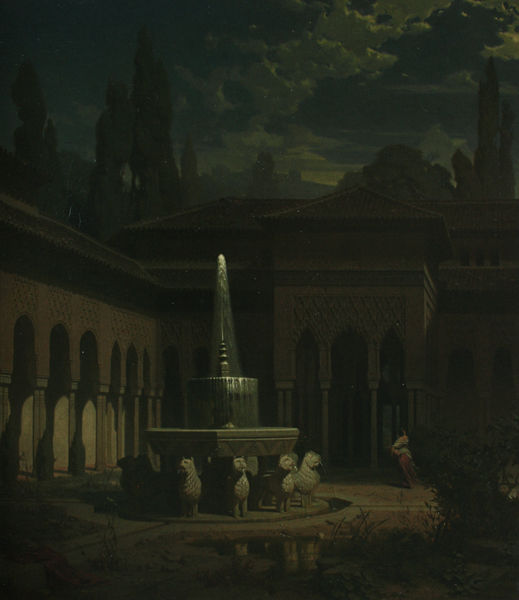
Titel: Der Löwenhof der Alhambra
Künstler: Eduard Gerhardt
Standort: München
Institution: Bayerische Staatsgemäldesammlungen, Schack-Galerie
Schlagwörter: blau, dunkel, gemälde, himmel, schatten, wasser, wolken, bäume, grün, stadt, teich, braun, frau, grau, licht, nacht, säule, säulen, weiss, dach, gebäude, haus, hunde, rot, schloss, tiere, ornament, wand, architektur, mensch, silber, stein, öl, spiegelung, busch, büsche, gewand, gold, schön, brunnen, schalen, springbrunnen, zypressen, spanien, bogen, italien, pflaster, hof, platz, figuren, rundbogen, romantik, detail, mondlicht, gestalt, bögen, innenhof, loggia, mond, antike, orient, becken, leinwand, architrav, arkaden, skulpturen, löwen, spitzbögen, nact, fontaine, fontäne, arkadien, lichtschein, brunne, säulengang, arkeden, strassenzug, brune, maurisch, panther, wölfe, brunnenfiguren, alhambra, nachtstück, granada, löwenbrunnen, löwenhof, schalne, #pflasterboden, gellerie, dunkel platz